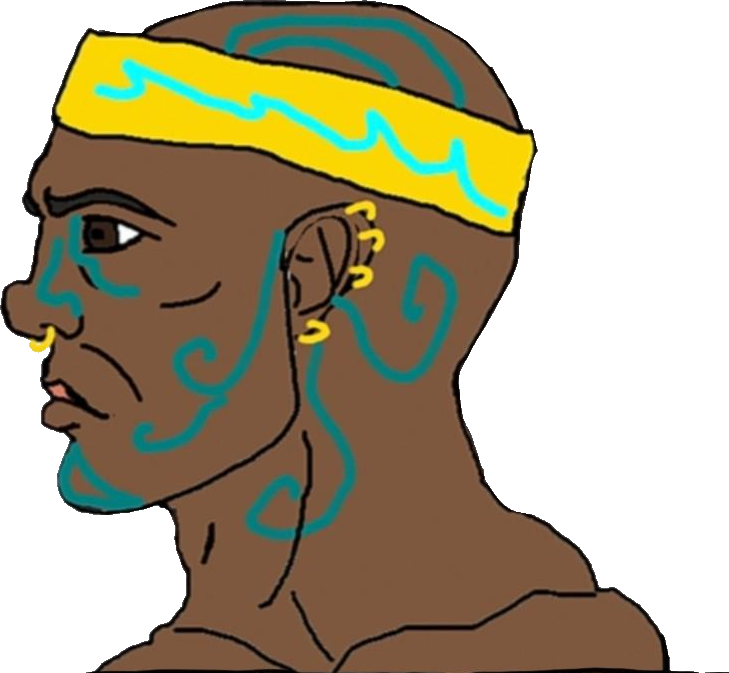
Label: 4_Yes_Chad